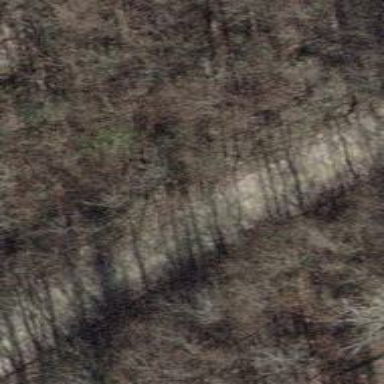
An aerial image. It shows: Gravel track with grade 2 quality.